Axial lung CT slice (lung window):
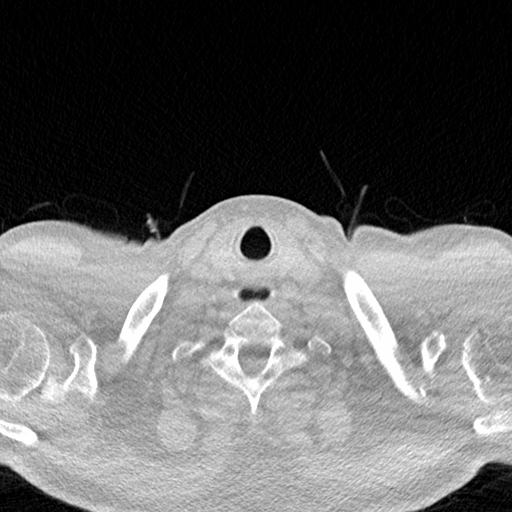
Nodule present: no